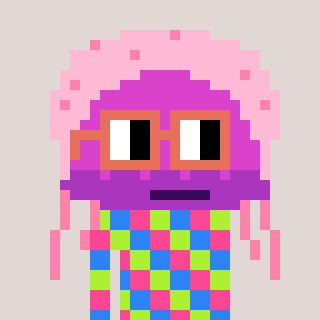
a pixel art character with square orange glasses, a jellyfish-shaped head and a green-colored body on a warm background